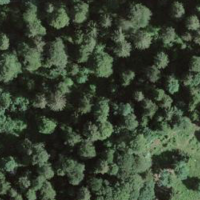
EUNIS habitat code: 44
Species observed at this site:
Astrantia major
Atropa belladonna